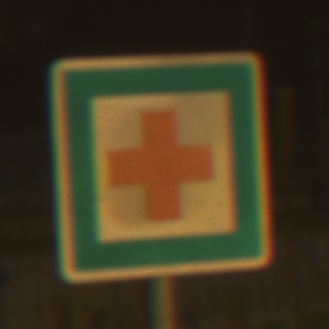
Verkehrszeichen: ErsteHilfe
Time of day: Night
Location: Outdoor (Urban)
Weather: Clear
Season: NotSpecified
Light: Artificial